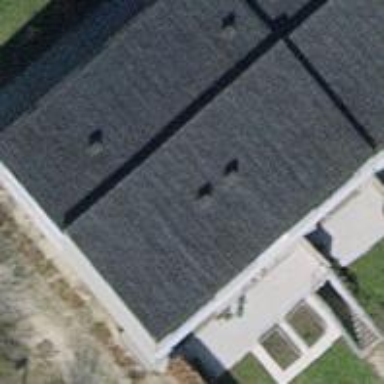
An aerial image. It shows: Building with tiled roof.